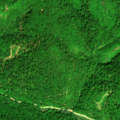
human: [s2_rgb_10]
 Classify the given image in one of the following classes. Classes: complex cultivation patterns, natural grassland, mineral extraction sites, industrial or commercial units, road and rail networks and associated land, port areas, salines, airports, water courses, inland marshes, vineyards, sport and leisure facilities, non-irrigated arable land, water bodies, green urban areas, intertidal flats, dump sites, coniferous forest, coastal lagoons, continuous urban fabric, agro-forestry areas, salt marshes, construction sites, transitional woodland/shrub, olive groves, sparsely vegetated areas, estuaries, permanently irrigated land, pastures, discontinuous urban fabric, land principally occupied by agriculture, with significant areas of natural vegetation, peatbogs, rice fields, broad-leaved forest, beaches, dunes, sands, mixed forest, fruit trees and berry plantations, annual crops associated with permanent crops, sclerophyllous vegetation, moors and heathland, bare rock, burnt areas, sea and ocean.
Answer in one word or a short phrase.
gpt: broad-leaved forest